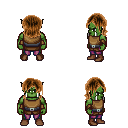
a pixel art fantasy rpg character, male body template, orc, green skin, leather chest armor, magenta pants, brown long bangs hairstyle, leather bracers, brown shoes, four views (front, back, left, right), 2x2 character sprite sheet, small pixel art, hard edges, no anti-aliasing